Question: In my application, I use mschart to display data using a x axis with datetime value and an Y axis with numeric (double) values.
However, I have noticed that there is a small gap between the Y axis and the first X value:

Is there a way to force the graph to start exactly on the Y axis?
Here is what I use to populate my series:
'''
foreach (AggregatedValue value in line.Value)
{
series.Points.AddXY(value.TimeStamp.ToLocalTime(), value.Value);
}
'''
Aggregated value is a class containing the 2 x, y properties, TimeStamp (datetime) and Value (double)
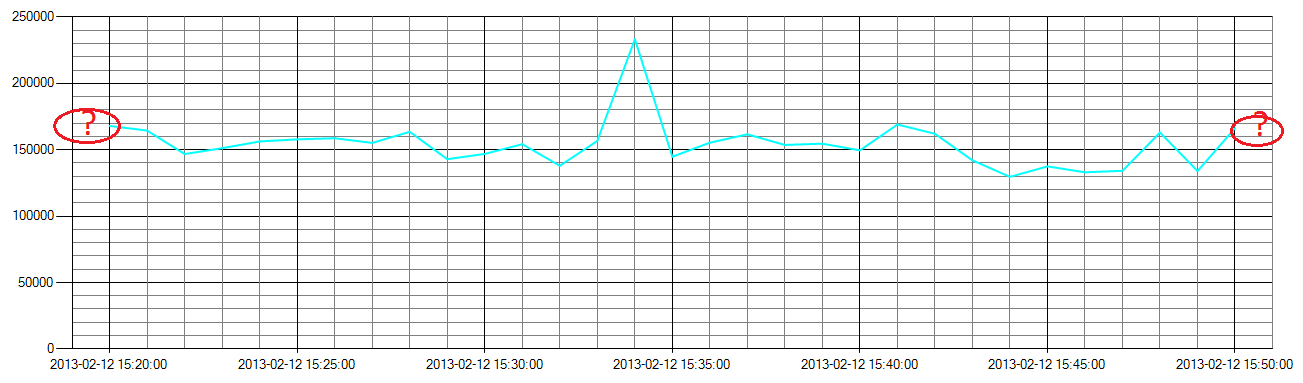
Answer: I found the answer,
I had to set manually the Minimum and Maximum value for my x-axis, using
'''
chart.ChartAreas[0].AxisX.Minimum and chart.ChartAreas[0].AxisX.Maximum
'''